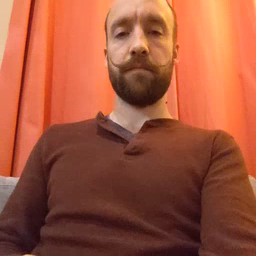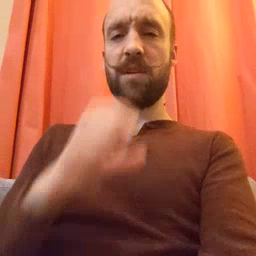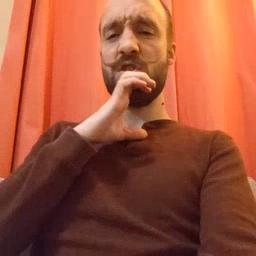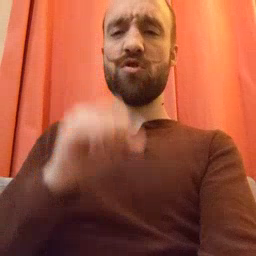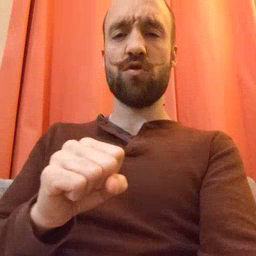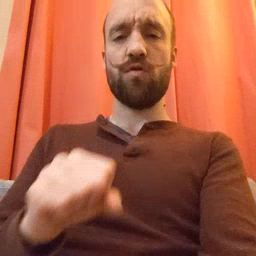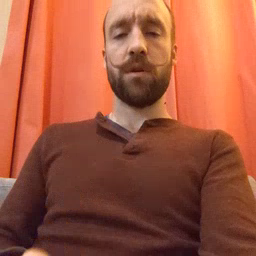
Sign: old